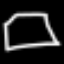
Label: square